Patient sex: F
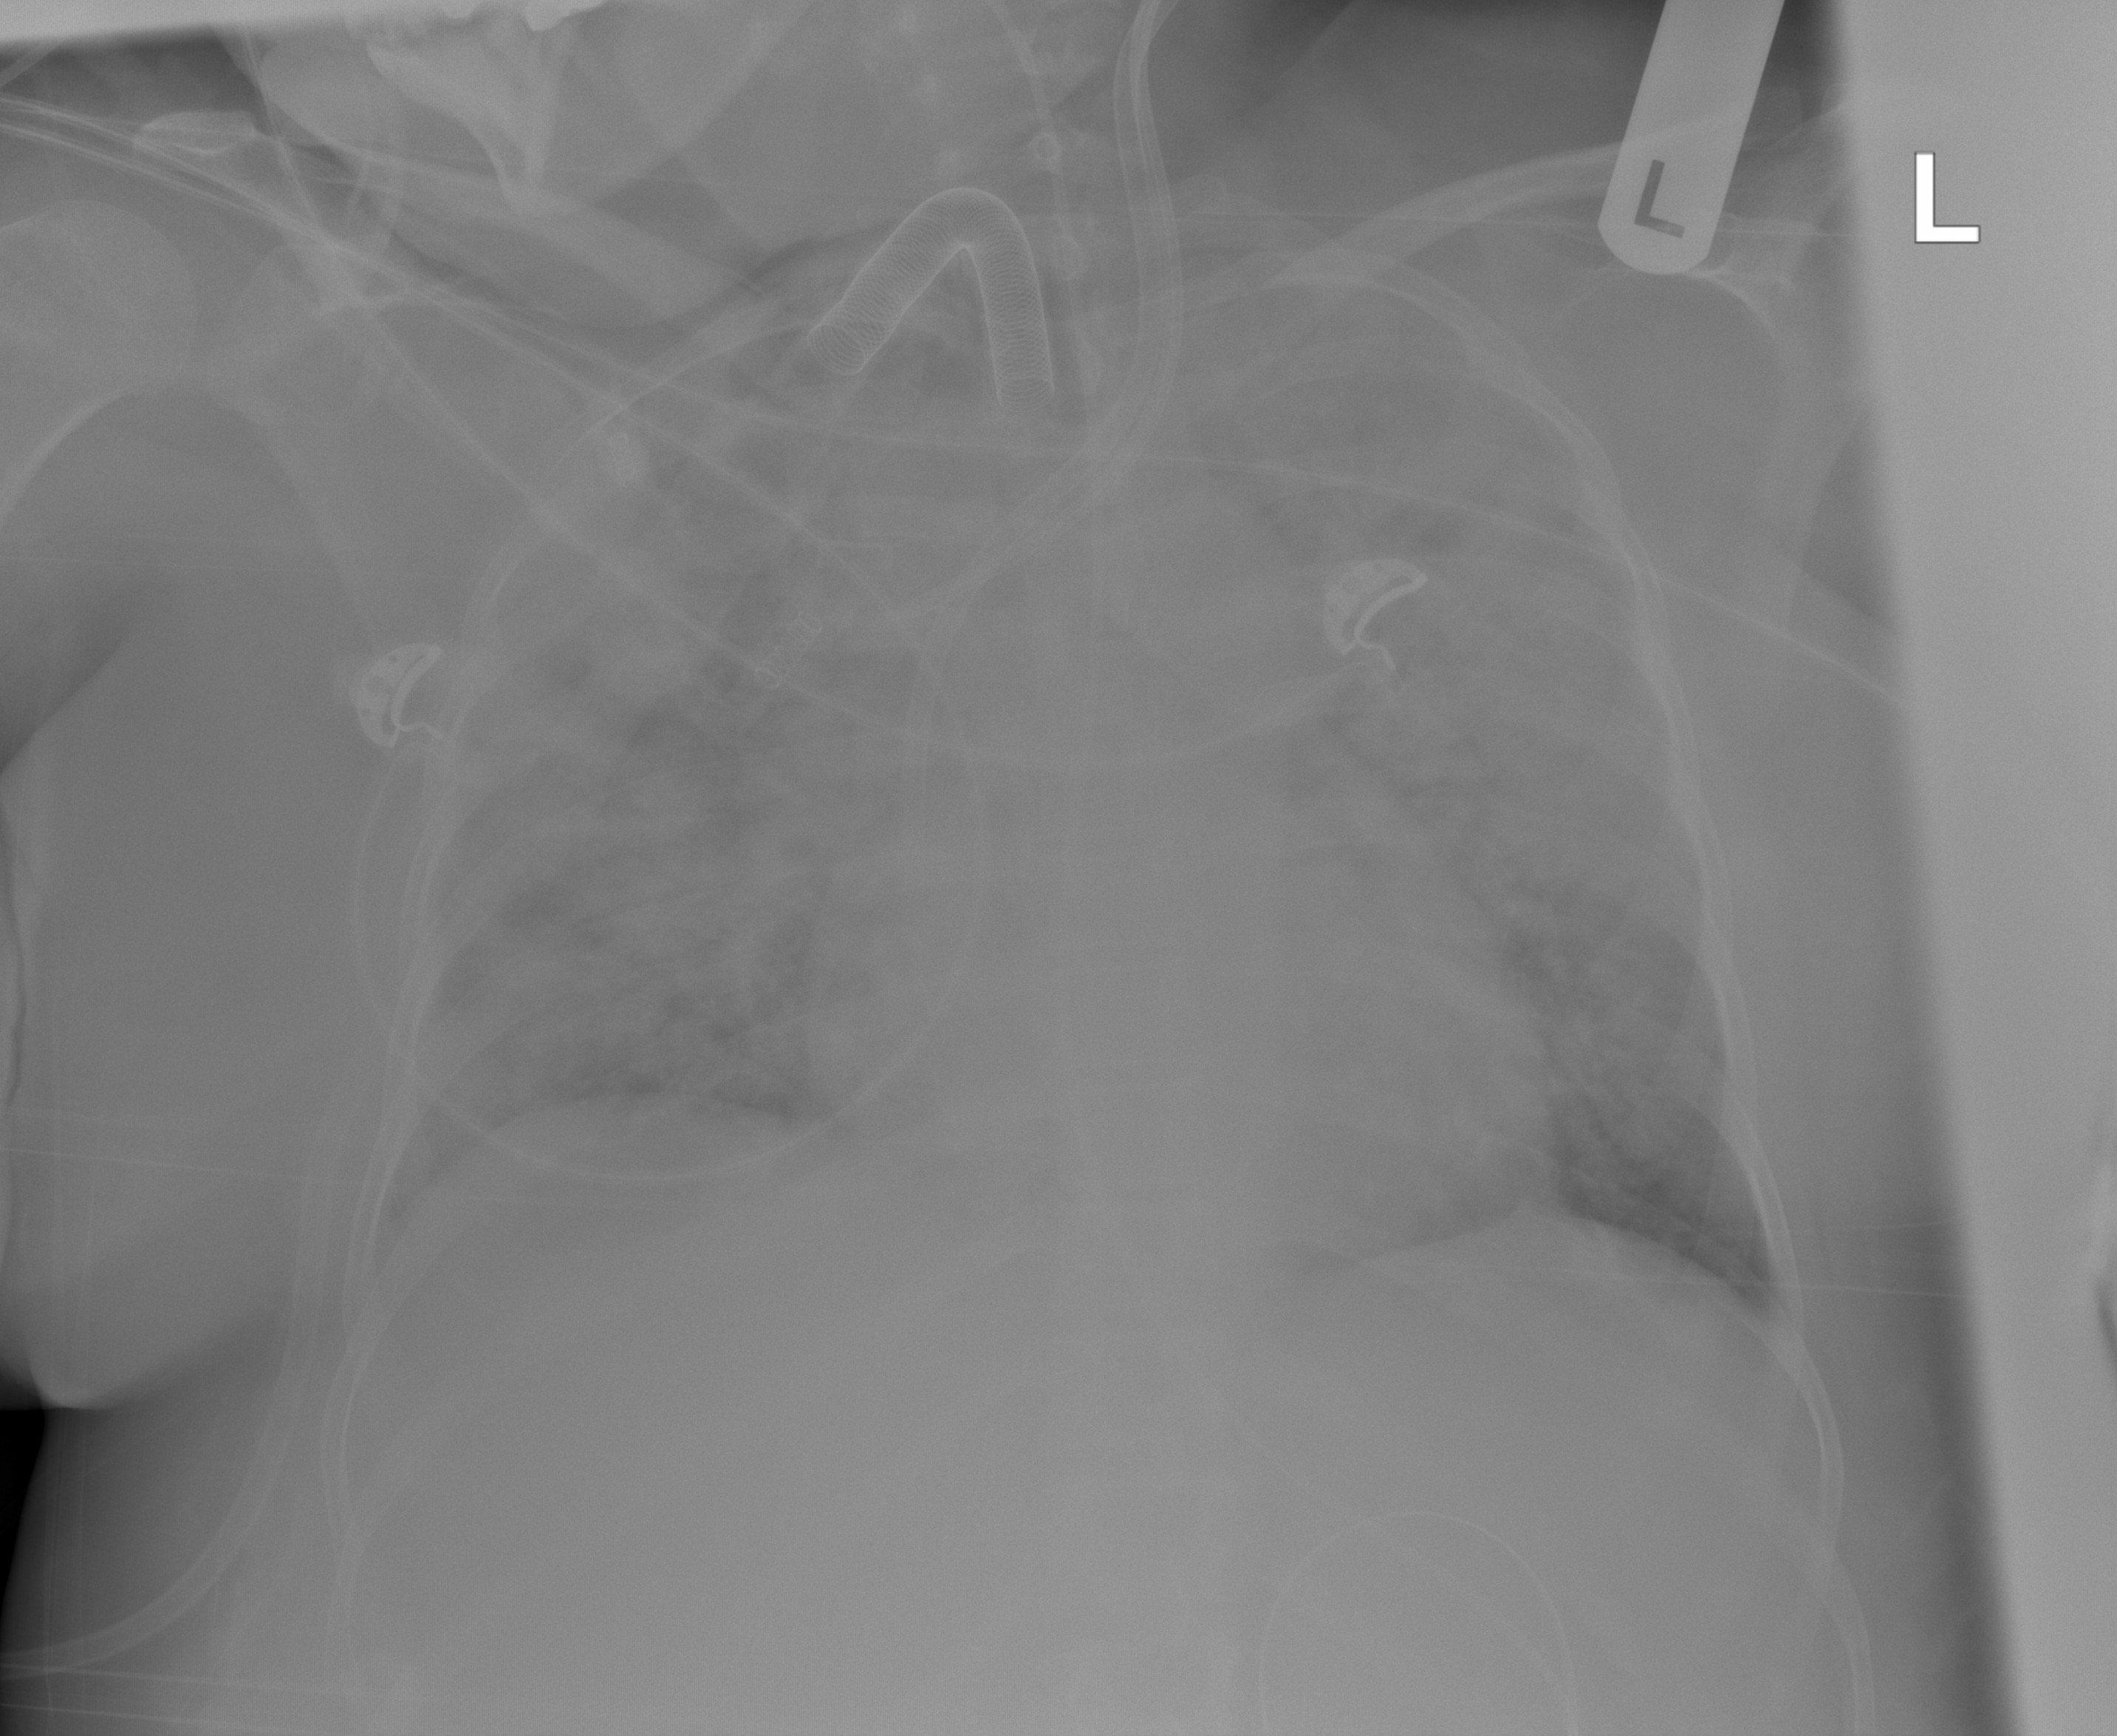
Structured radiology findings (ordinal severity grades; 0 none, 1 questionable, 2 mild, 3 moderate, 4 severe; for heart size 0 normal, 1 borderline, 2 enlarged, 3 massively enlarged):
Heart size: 1
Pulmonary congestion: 0
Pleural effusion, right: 2
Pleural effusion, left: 0
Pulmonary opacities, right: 4
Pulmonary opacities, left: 4
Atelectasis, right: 0
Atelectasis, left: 0